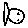
Label: fish